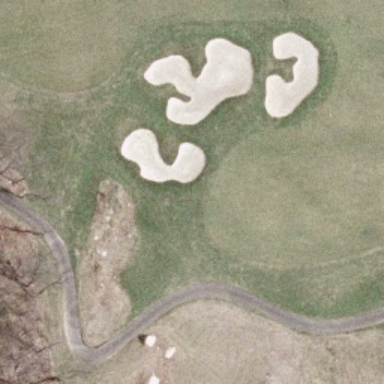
This is a part of a golf course with green turfs and some bunkers and trees .